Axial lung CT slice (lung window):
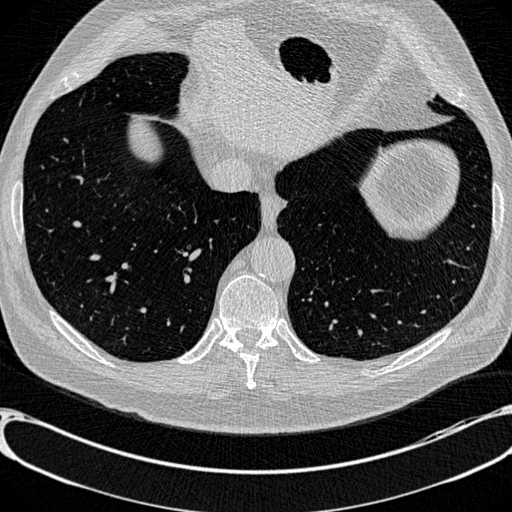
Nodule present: no